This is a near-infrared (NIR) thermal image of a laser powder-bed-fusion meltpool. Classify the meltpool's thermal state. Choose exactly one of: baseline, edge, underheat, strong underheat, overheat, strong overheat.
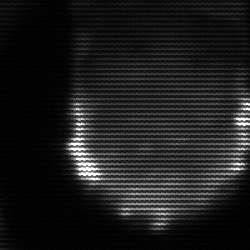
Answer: edge